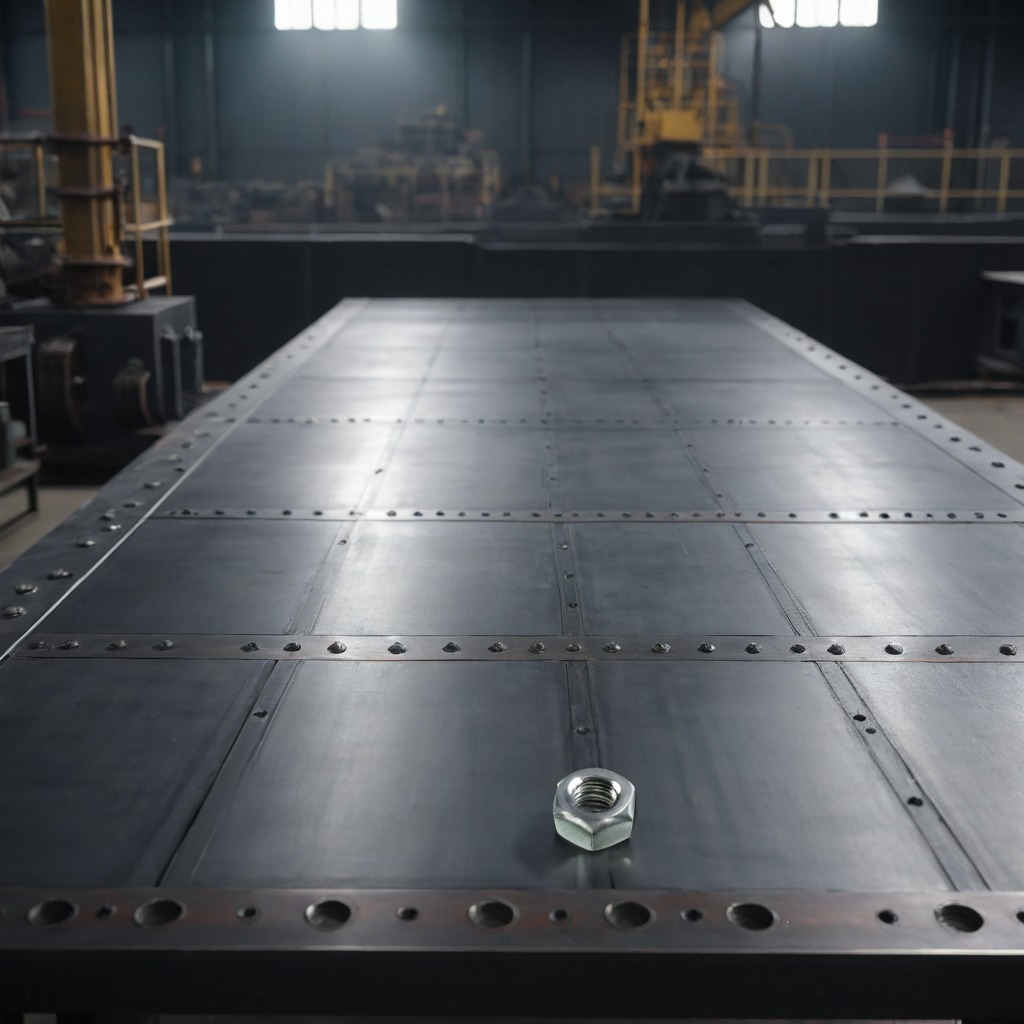
A metal nut is lying on the cold steel table in a mining workshop.